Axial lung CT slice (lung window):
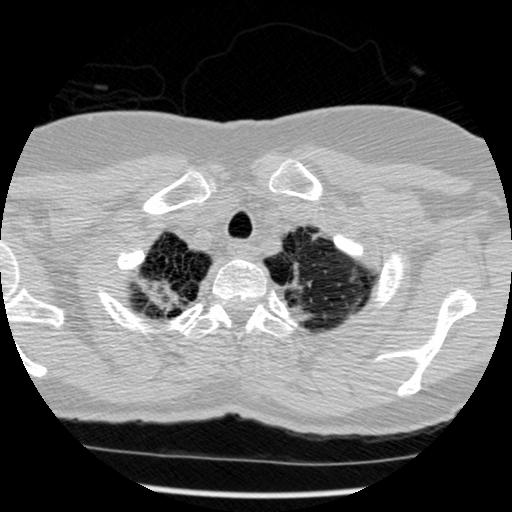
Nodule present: no